Question: Count the number of objects in the diagram.
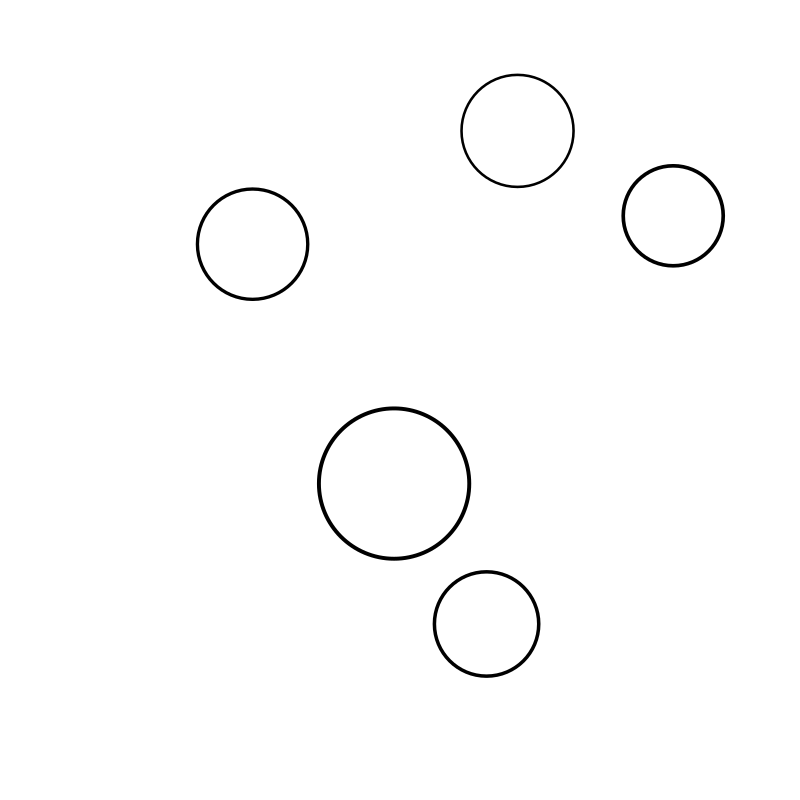
Answer: 5